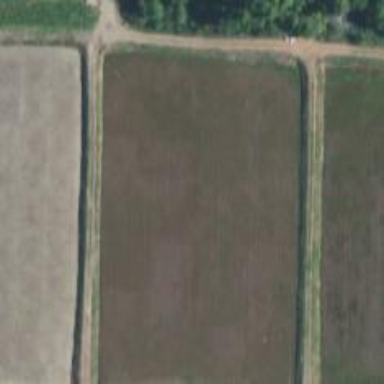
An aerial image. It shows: Farmland with cranberries as the crop.